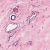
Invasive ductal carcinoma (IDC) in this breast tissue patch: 0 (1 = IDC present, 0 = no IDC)